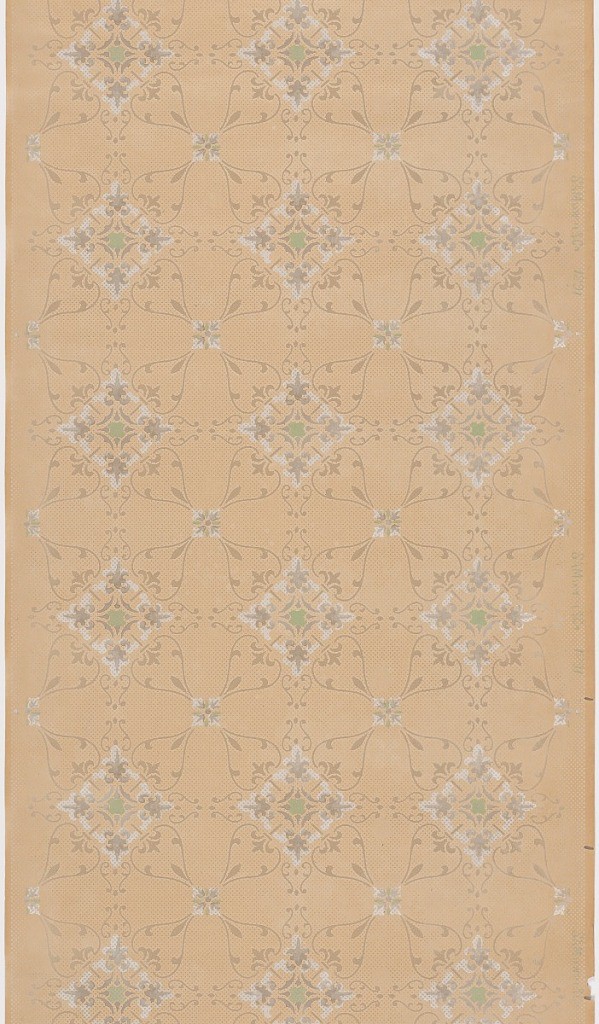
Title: Ceiling paper
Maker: Maxwell & Co., S.A., Chicago, Illinois, USA
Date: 1905–1915
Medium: Machine-printed paper
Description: Tile-like pattern with alternating rows of open diamond shapes and circles decorated with scrollwork and fleur de lis motifs. Fine grid of metallic dots is printed over entire paper, giving piece a textured appearance. Design printed in light grays and green on dotted background, on ungrounded paper.